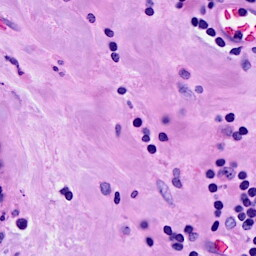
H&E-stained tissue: Breast